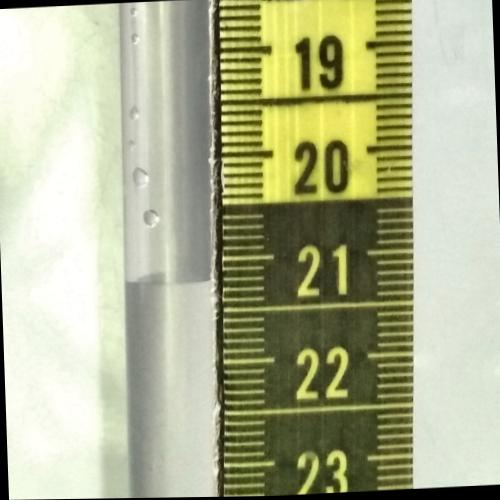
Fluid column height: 21.2 cm